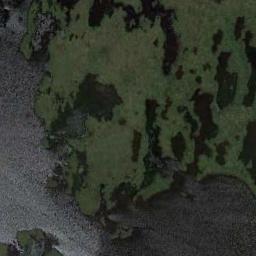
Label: wetland